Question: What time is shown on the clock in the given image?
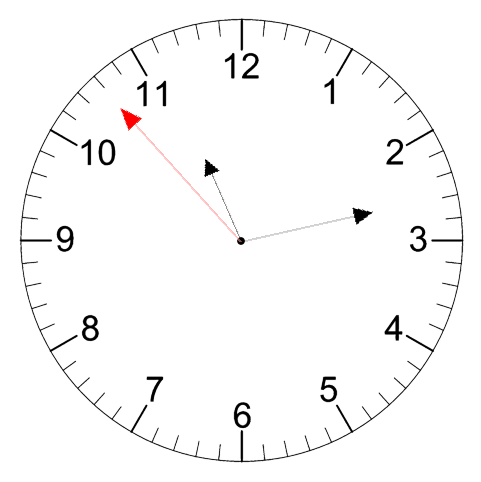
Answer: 11:12:53